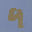
Label: 9